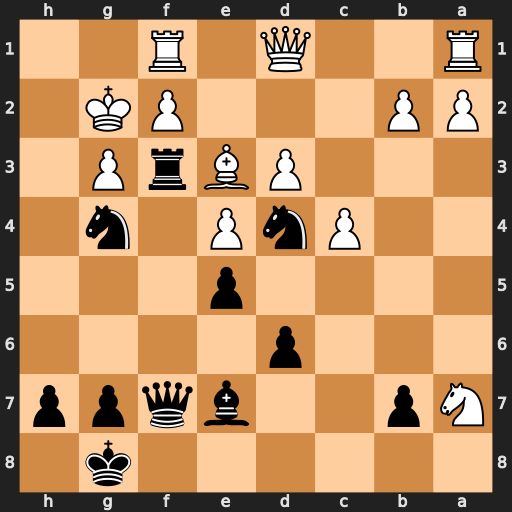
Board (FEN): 6k1/Np2bqpp/3p4/4p3/2PnP1n1/3PBrP1/PP3PK1/R2Q1R2
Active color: b
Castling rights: -
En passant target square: -
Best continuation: Qh5 Bxd4 exd4